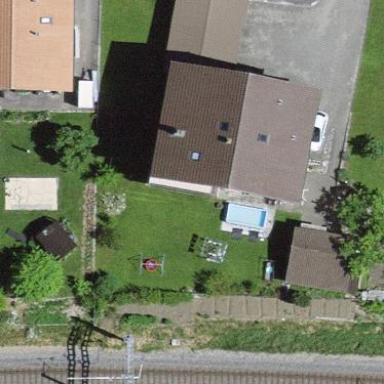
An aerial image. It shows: Simple house.